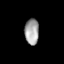
Tissue: lung
Cell type: Epithelial cells
Senescence score: 0.1856
Nuclear area (px): 357
Mean DAPI intensity: 164.025